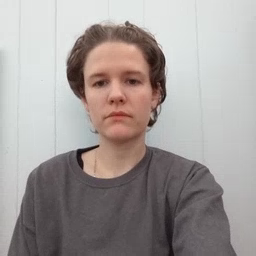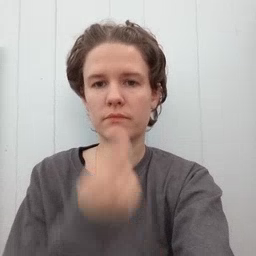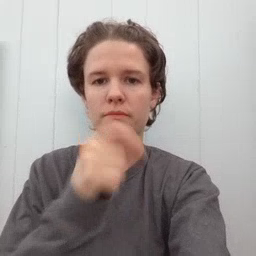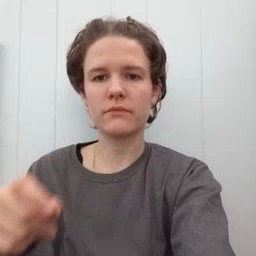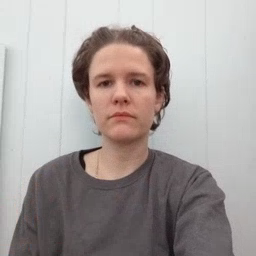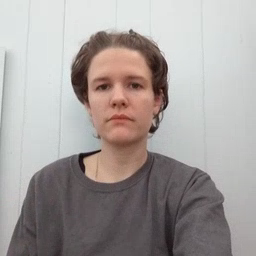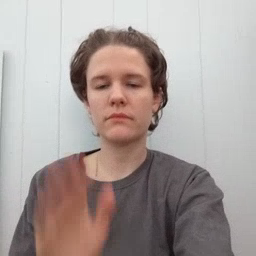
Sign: pen